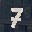
Label: 7